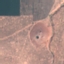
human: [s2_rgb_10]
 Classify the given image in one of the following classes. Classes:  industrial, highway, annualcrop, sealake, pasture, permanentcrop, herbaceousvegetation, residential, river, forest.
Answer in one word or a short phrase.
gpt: PermanentCrop